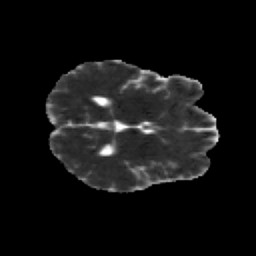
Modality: MD
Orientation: axial
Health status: healthy
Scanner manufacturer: siemens
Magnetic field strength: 3 T
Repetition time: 12 s
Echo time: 0.092 s